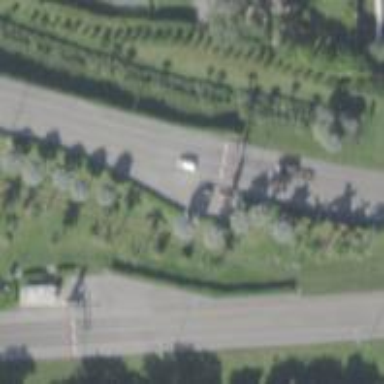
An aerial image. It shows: Toll gantry on the road.